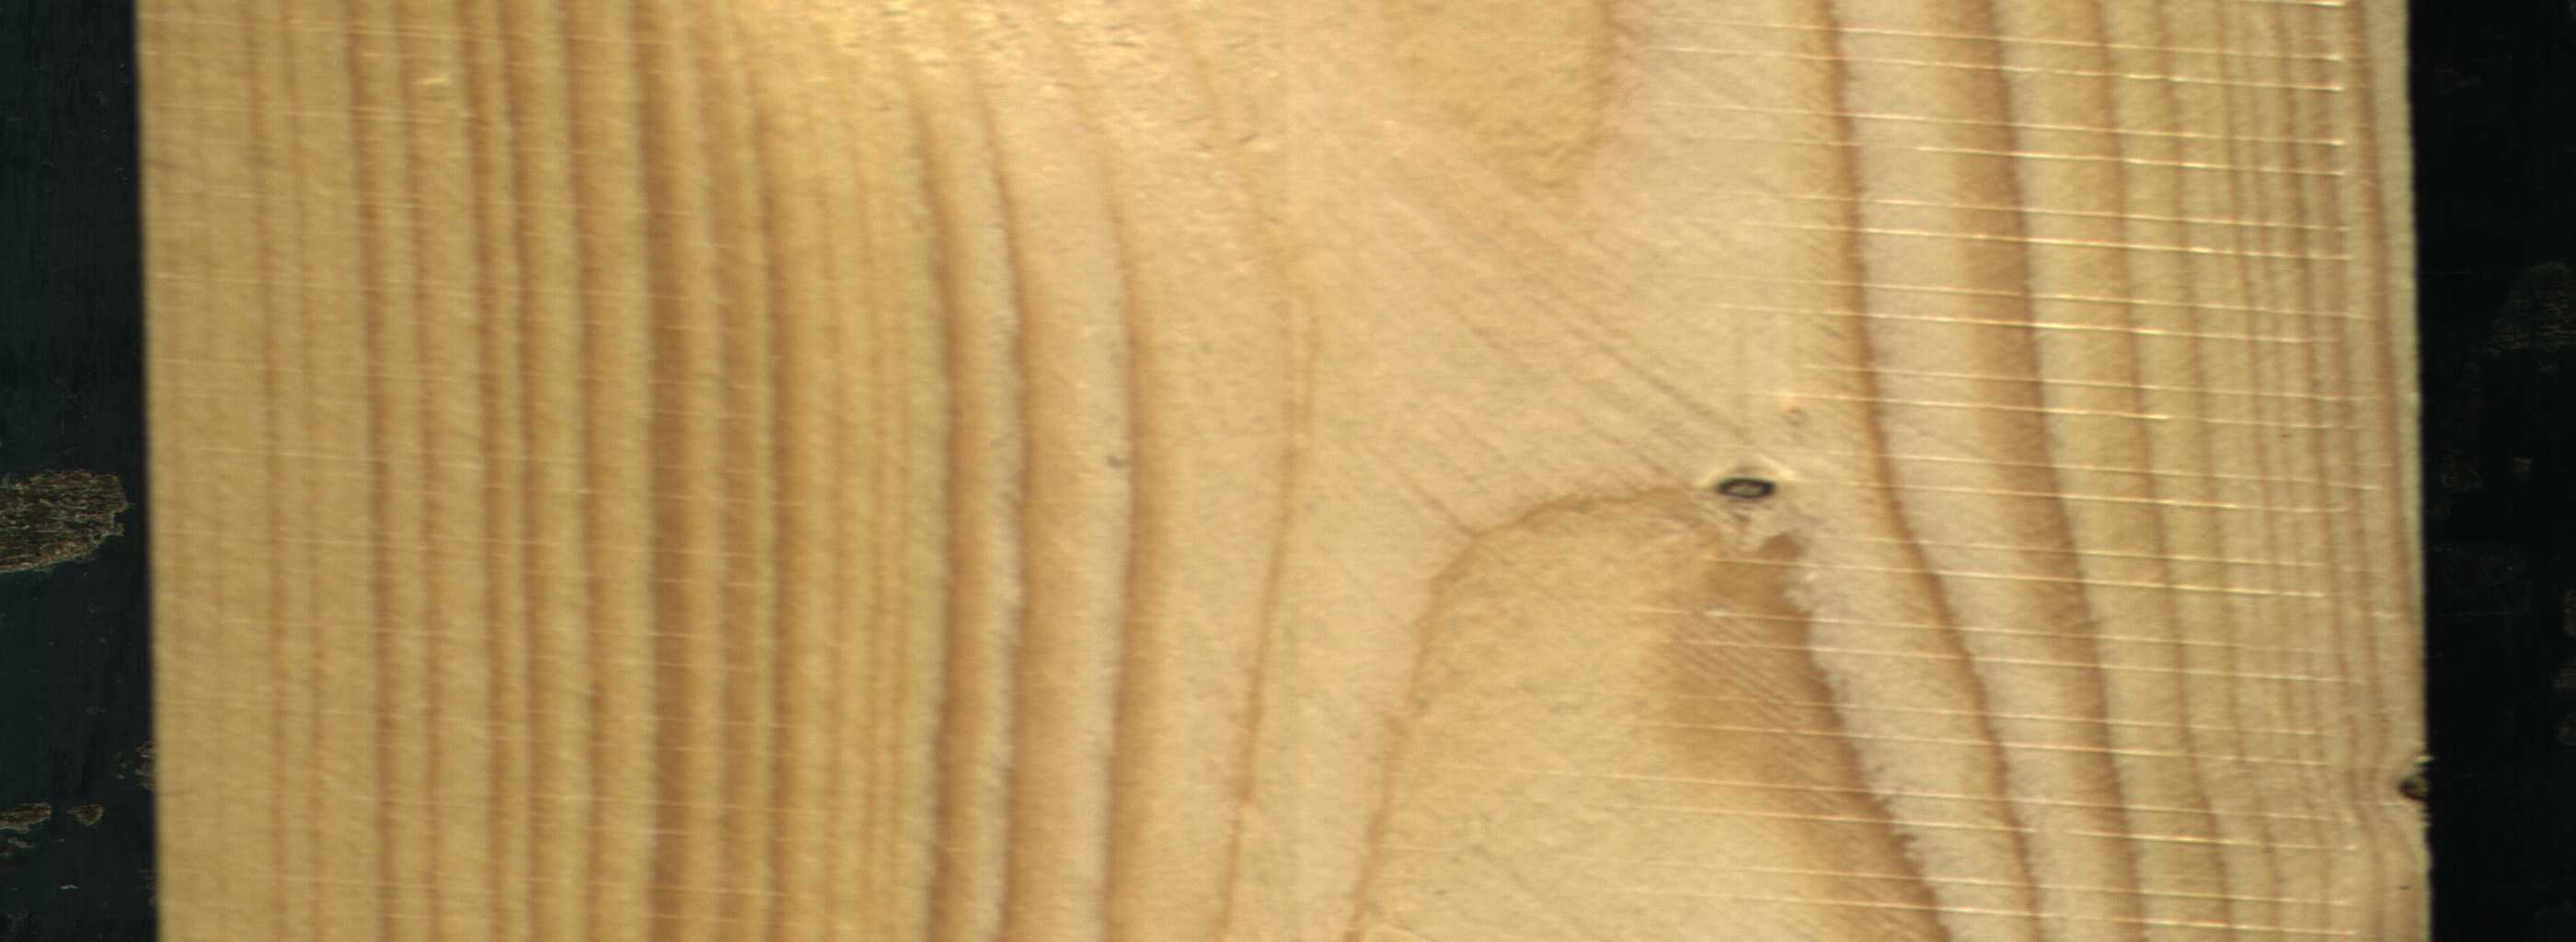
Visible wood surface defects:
Dead_Knot
Live_Knot